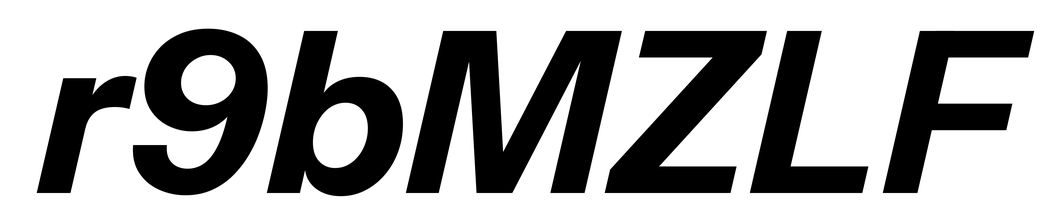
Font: InstrumentSans-Italic_Bold_Italic